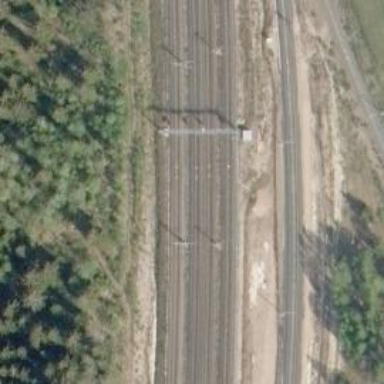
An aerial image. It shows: Railway track with continuous electrified contact line.